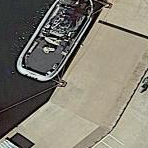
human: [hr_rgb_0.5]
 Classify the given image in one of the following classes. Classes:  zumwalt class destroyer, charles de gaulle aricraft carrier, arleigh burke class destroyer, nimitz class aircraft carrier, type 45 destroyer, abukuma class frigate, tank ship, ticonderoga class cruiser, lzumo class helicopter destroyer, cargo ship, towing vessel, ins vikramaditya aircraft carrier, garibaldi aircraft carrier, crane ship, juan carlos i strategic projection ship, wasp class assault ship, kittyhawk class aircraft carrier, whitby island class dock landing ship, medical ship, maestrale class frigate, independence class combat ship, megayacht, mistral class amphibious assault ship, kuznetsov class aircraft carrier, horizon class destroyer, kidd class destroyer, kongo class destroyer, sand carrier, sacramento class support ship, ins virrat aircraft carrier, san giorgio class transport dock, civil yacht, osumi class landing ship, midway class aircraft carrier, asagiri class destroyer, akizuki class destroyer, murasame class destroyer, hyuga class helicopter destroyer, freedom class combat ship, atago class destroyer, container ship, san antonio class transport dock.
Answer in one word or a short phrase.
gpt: Towing vessel